Field crop: maize
Growth stage: 1
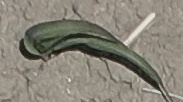
Species: sorghum